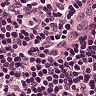
Metastatic tissue present: no